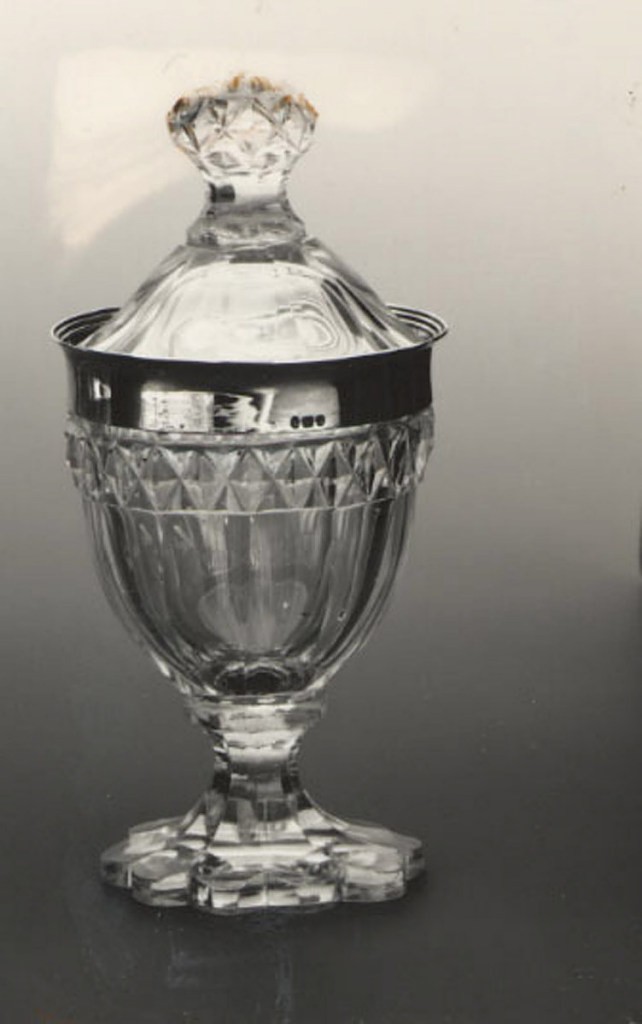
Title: Jar and cover
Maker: Henry Chawner, British, 1764 – 1851
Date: ca. 1795
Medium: glass, silver
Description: Flattened urn-shaped body on tall faceted flaring foot with scalloped edge;sides of body fluted, a band of diamonds above, above that a band of silverwith slightly everted lip; high domed cover with faceted sides and finial cut with diamonds, notch cut out of rim for spoon.